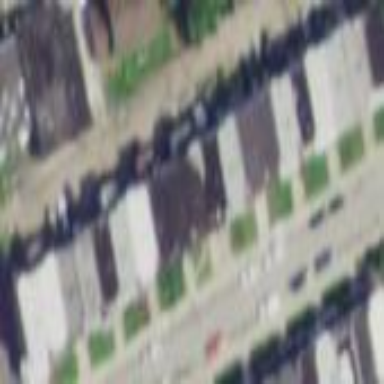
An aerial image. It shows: Terrace building.